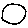
Label: circle